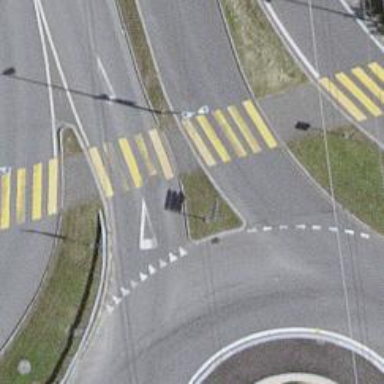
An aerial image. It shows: Traffic calming island.